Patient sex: M
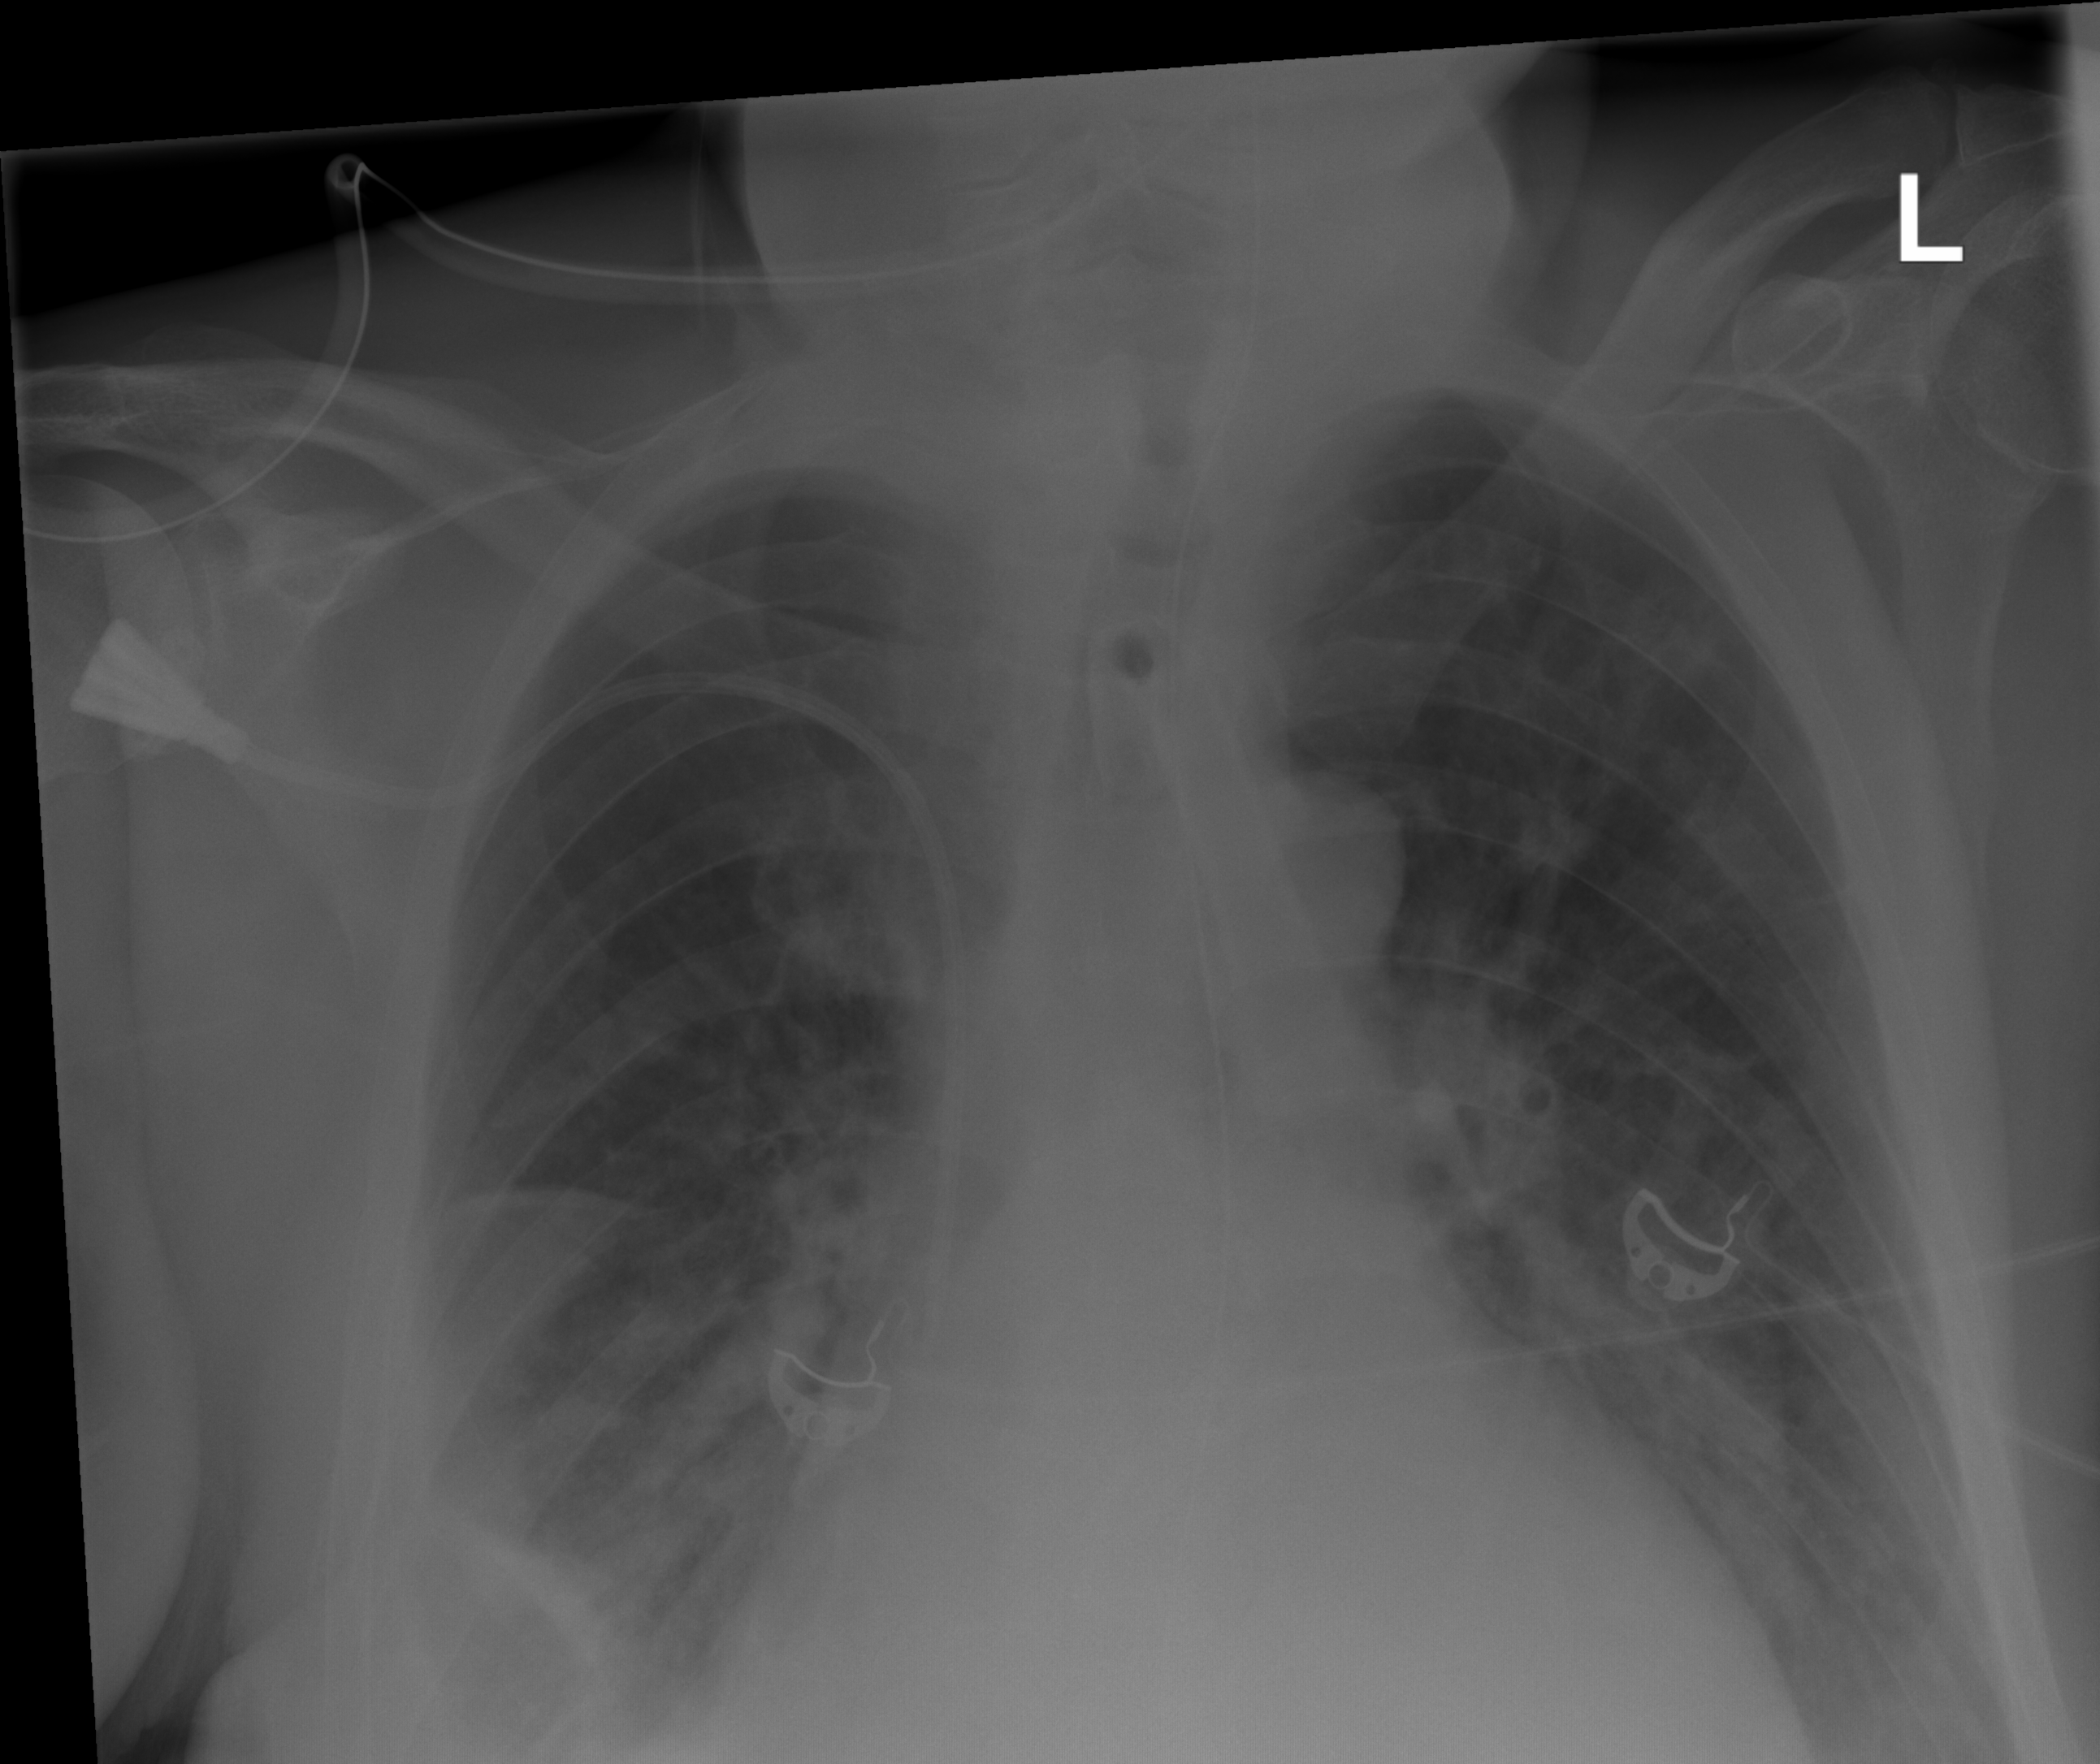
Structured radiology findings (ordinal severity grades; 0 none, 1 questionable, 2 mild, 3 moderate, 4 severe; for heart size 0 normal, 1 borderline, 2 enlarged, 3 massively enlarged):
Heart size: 2
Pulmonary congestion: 2
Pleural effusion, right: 2
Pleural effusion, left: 2
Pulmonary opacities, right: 1
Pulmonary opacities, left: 1
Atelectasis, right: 2
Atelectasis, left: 2